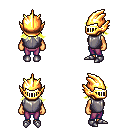
a pixel art fantasy rpg character, female body template, human, tanned skin, steel chest armor, magenta pants, gold loose hair, gold helm, metal boots, four views (front, back, left, right), 2x2 character sprite sheet, small pixel art, hard edges, no anti-aliasing